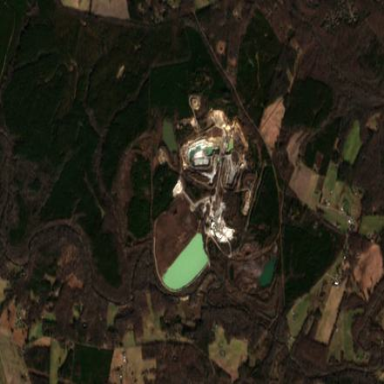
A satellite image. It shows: Quarry area.